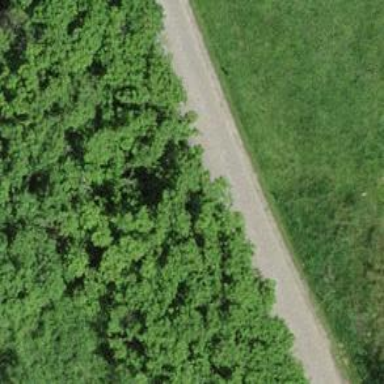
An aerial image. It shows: Paved service road with grade1 tracktype.